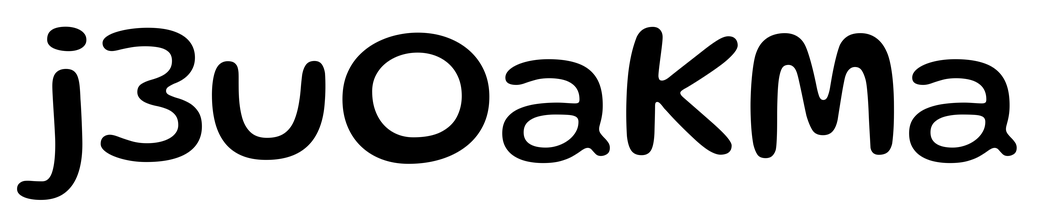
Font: Gluten_Regular